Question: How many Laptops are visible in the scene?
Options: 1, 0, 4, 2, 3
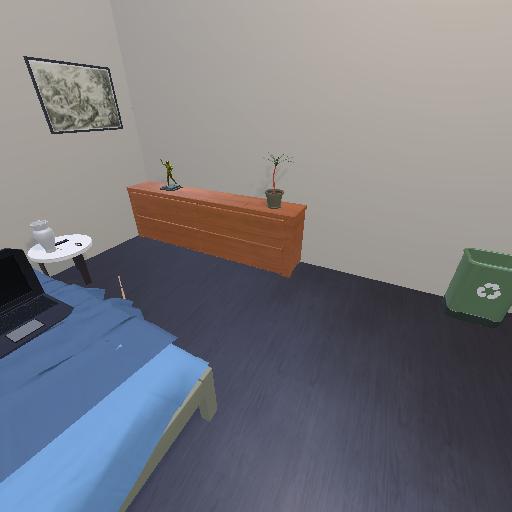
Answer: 1